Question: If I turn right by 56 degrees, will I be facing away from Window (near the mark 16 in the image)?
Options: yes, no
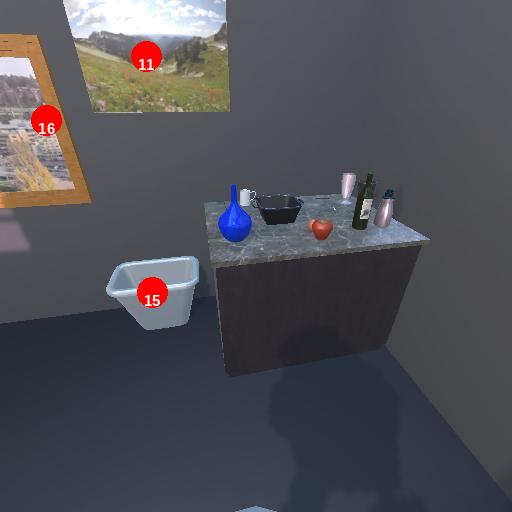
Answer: yes